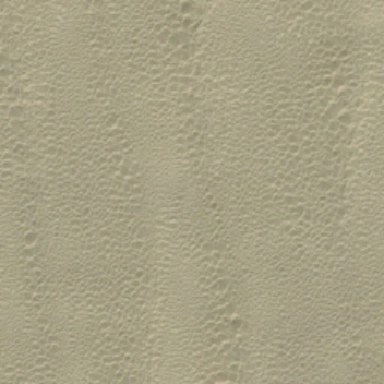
A very big gray desert .